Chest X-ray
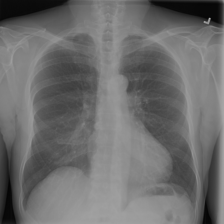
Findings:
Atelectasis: negative
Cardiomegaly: negative
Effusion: negative
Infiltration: negative
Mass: negative
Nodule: negative
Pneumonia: negative
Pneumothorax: negative
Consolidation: negative
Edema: negative
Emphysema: negative
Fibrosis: negative
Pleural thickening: negative
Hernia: negative